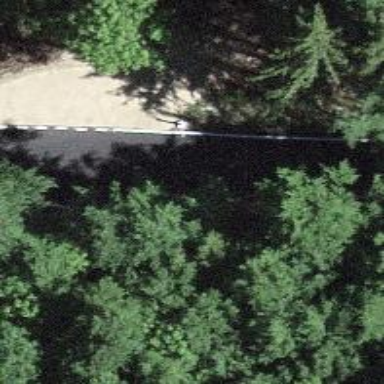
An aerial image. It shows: Passing place on the road.